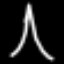
Label: The Eiffel Tower